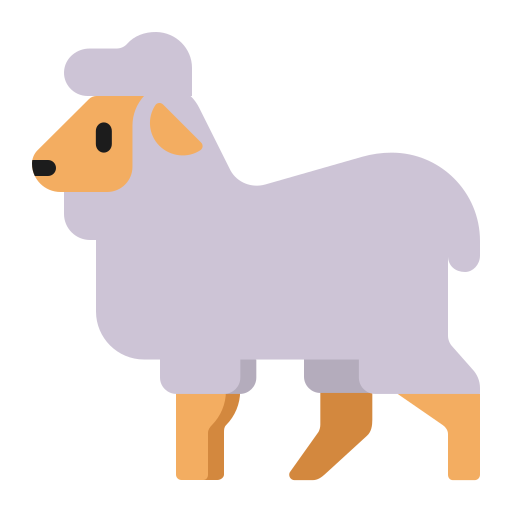
ewe flat